Interaction volume radius: 5 \u00c5
Interaction volume height: 25 \u00c5
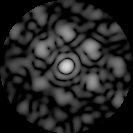
Disorder parameter: 0.5341